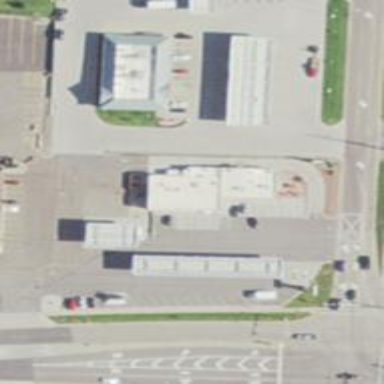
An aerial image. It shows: Convenience shop.